Field crop: maize
Growth stage: 1
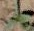
Species: datura